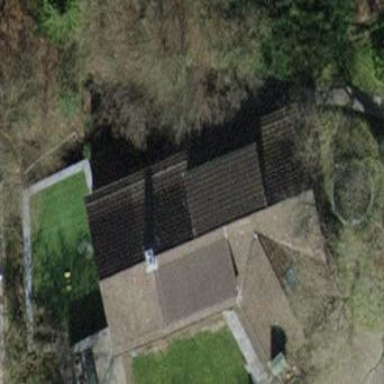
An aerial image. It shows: Building with tiled roof.